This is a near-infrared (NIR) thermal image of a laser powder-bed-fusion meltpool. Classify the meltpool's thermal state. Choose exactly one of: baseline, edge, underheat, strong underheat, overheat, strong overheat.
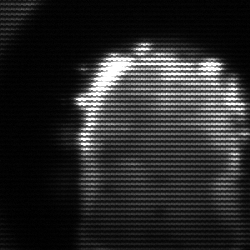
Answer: baseline